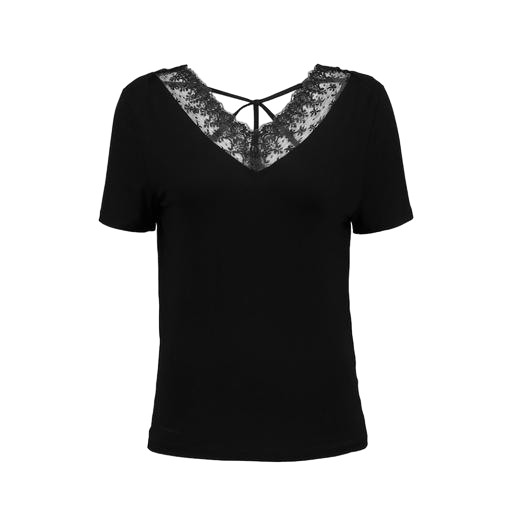
black v-neck t-shirt only macy, short-sleeve top only macy, black lace-yoke jersey t-shirt, white background